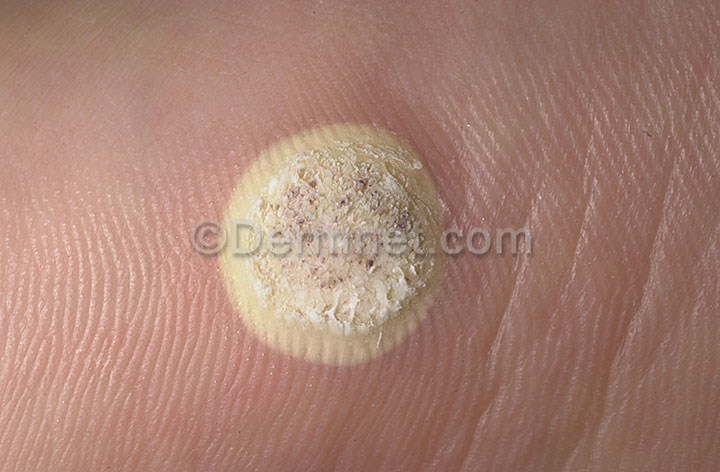
Disease: Warts Molluscum and other Viral Infections